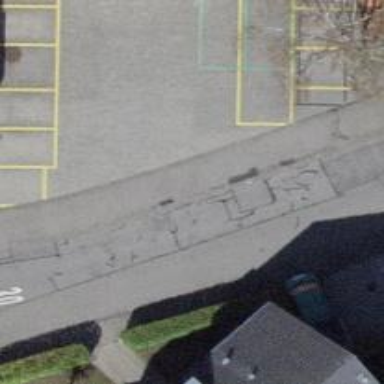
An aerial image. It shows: Sidewalk along the footway.